Interaction volume radius: 5 \u00c5
Interaction volume height: 10 \u00c5
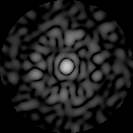
Disorder parameter: 0.8137